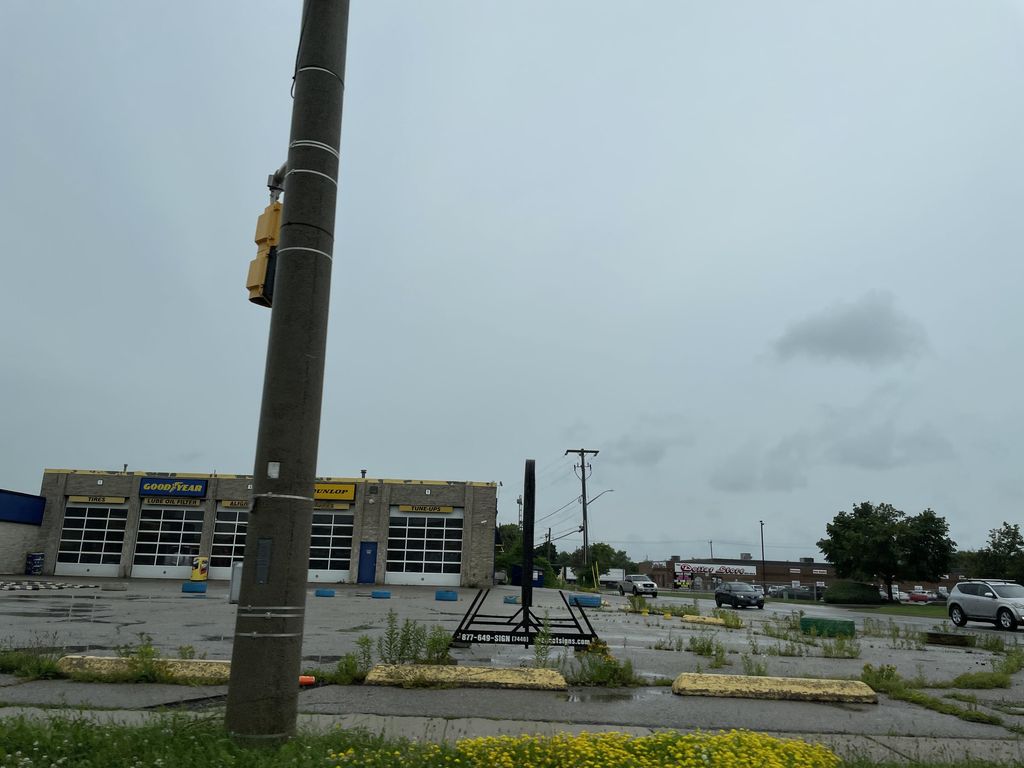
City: kitchener-waterloo